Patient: sex F, age 68
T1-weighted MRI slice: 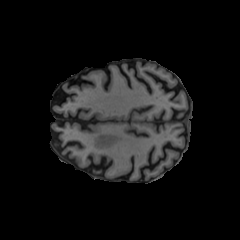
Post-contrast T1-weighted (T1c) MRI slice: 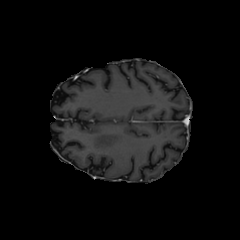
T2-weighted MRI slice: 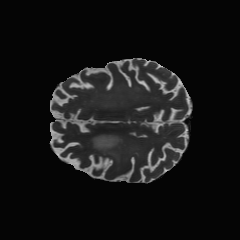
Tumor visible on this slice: yes
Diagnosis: Glioblastoma, IDH-wildtype
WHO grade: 4